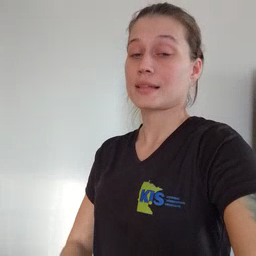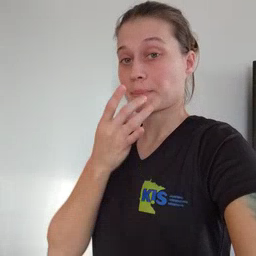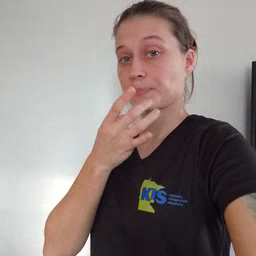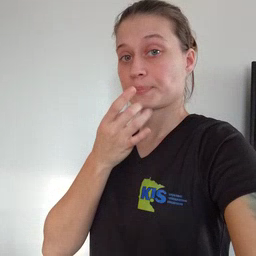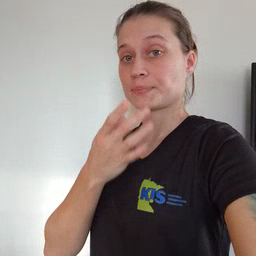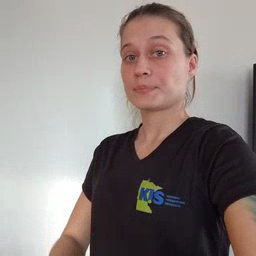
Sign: lamp